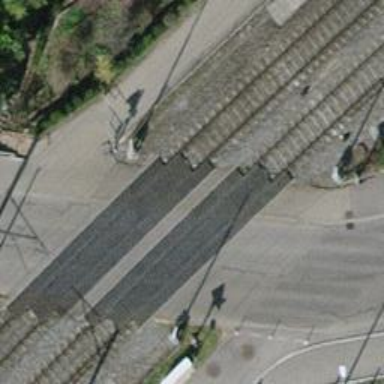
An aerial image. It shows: Level crossing with double half barrier.